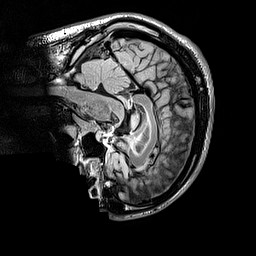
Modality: FLAIR
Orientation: sagittal
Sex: male
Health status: ill
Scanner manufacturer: siemens
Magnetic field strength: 3 T
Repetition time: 5 s
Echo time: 0.388 s